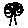
Label: tree